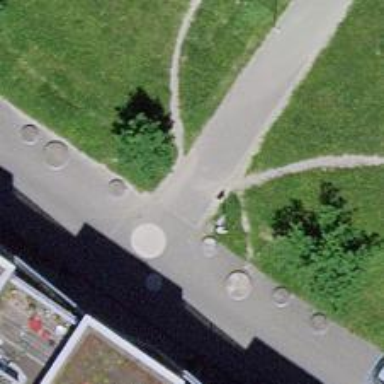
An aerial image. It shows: Bollard barrier.